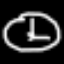
Label: clock